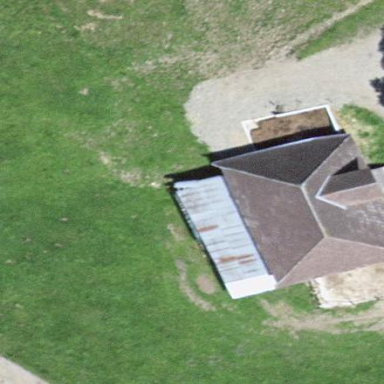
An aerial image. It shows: Farm auxiliary building.